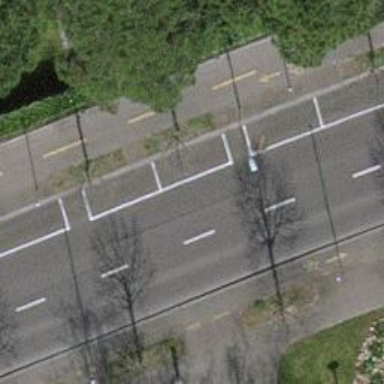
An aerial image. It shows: Avenue lined with trees.